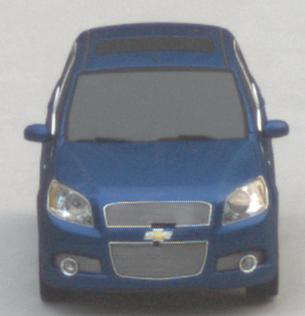
Make: Chevrolet
Model: Aveo 1.2
Detailed model: Aveo
Model produced from: 2008/06
Model produced until: 2011/01
Doors: 3
Color: blue
Road condition: dry road
Daytime: morning or afternoon
Contrast: low contrast